Field crop: maize
Growth stage: 1
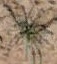
Species: salsola